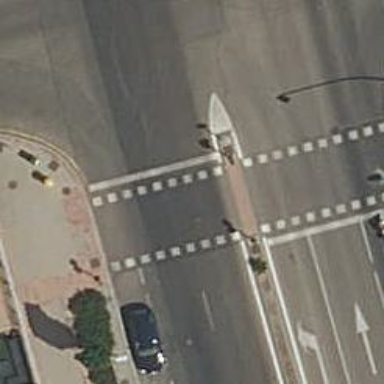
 there are traffic signals and zebra crossing."